Question: I'm having error when I run my 3.5 web app from Visual Studio 2005 (yeah I know..)

I had removed and added again the this conflicted project reference in order to work. How can I find the correct reference in the web.config for this System.Web.Extensions?
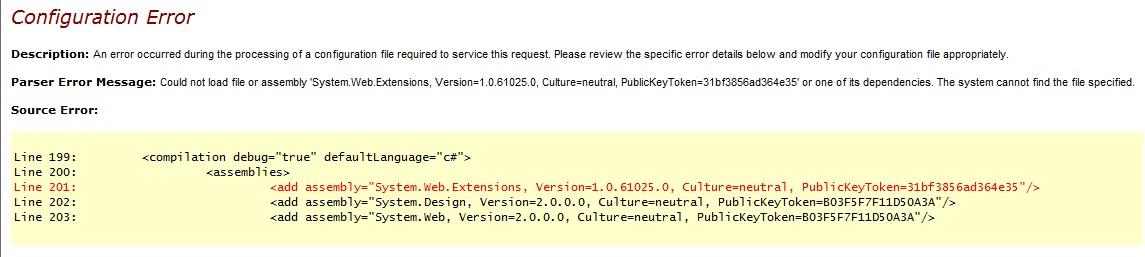
Answer: ArsenMkrt, it worked after installing the ajax extension, put it as an answer so I can mark it, thanks